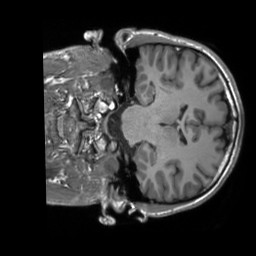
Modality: T1w
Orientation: coronal
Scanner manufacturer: siemens
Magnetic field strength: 3 T
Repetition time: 2.3 s
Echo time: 0.00207 s